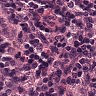
Metastatic tissue present: no